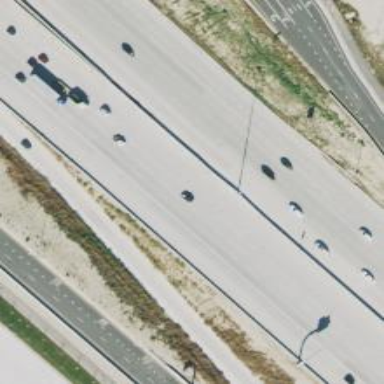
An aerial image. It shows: Motorway junction.